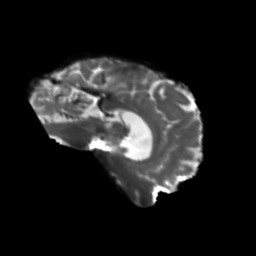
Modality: T2w
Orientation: sagittal
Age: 70
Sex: male
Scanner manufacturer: siemens
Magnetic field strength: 3 T
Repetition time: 5.47 s
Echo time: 0.0854 s